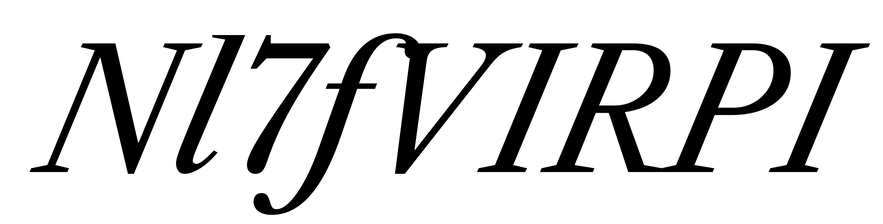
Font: LibreCaslonText-Italic_Italic